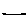
Label: line